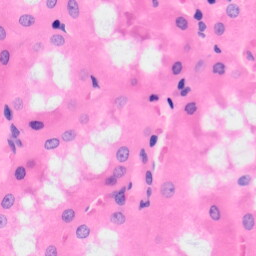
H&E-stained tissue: Kidney